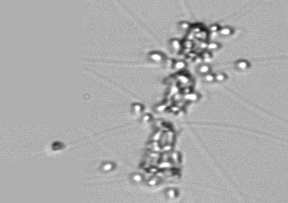
Label: Chaetoceros_didymus_TAG_external_flagellate